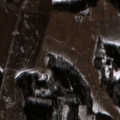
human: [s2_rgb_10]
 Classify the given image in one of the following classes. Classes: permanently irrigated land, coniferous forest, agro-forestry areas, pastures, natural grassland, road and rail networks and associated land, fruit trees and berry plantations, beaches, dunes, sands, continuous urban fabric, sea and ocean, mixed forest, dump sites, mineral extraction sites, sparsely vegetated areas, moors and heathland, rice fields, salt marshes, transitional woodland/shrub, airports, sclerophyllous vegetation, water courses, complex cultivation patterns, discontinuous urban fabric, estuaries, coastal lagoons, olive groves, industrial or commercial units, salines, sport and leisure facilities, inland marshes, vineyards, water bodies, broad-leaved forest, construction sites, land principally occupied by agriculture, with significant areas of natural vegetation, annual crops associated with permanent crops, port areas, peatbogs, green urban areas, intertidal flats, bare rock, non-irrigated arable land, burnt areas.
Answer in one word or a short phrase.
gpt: non-irrigated arable land, pastures, mixed forest, transitional woodland/shrub